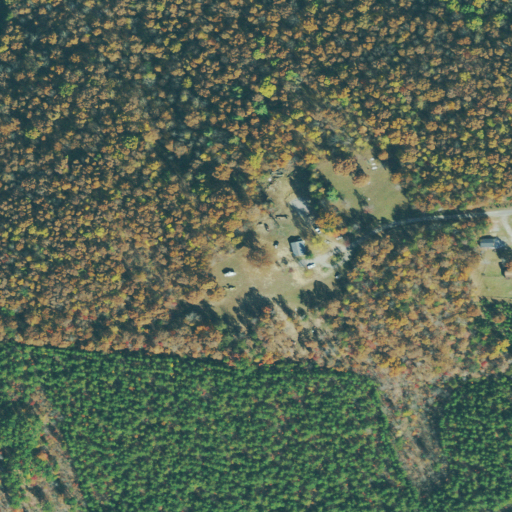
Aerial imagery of mountain in Tennessee named Bradbury Knob containing deciduous forest, mixed forest, evergreen forest, open development, pasture, low intensity development, shrub, and grassland